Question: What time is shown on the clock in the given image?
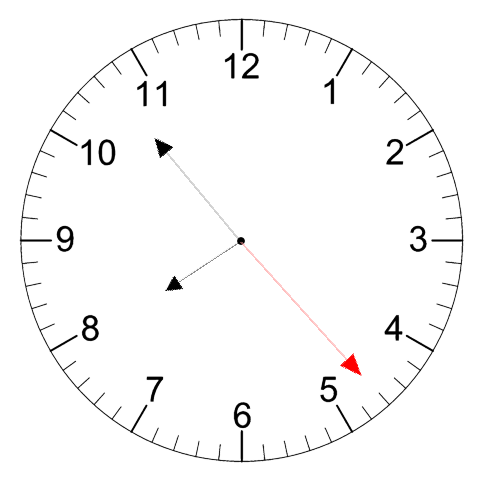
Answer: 07:53:23